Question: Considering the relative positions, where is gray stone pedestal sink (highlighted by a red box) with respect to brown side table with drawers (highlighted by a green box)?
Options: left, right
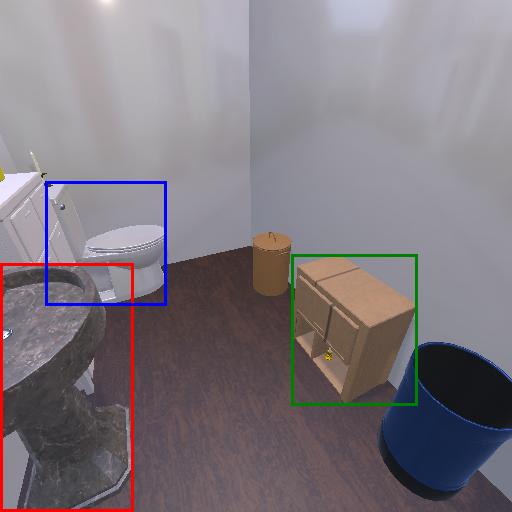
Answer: left